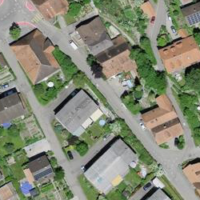
EUNIS habitat code: 55
Species observed at this site:
Aegopodium podagraria